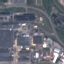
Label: Industrial